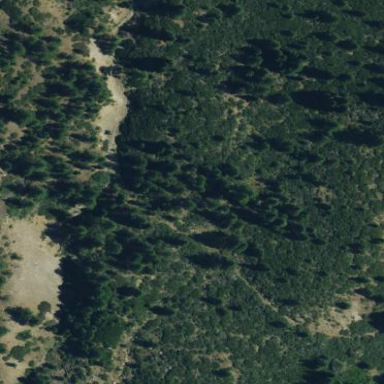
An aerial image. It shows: Evergreen forest with needle-leaved trees.